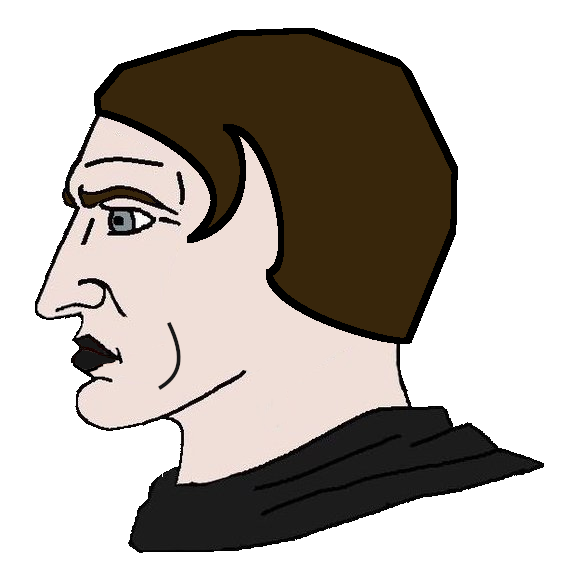
Label: 4_Yes_Chad